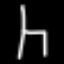
Label: chair